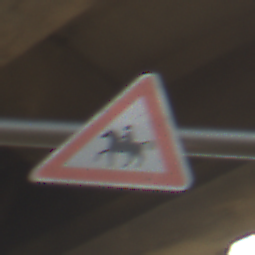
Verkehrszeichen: ReiterRechts
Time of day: Midday
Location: Roofed (Beach)
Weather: Overcast
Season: NotSpecified
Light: Natural